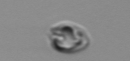
Label: flagellate